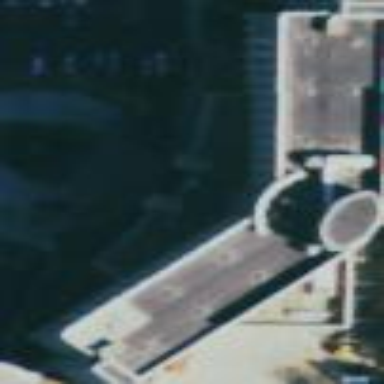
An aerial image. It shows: Hotel building.